Field crop: maize
Growth stage: 2
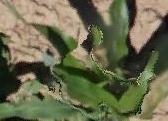
Species: maize